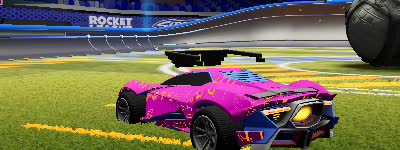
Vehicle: werewolf